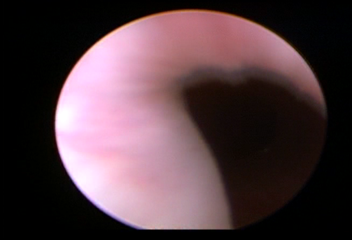
Modality: WLC
Class: Normal mucosa
Bladder cancer association: No